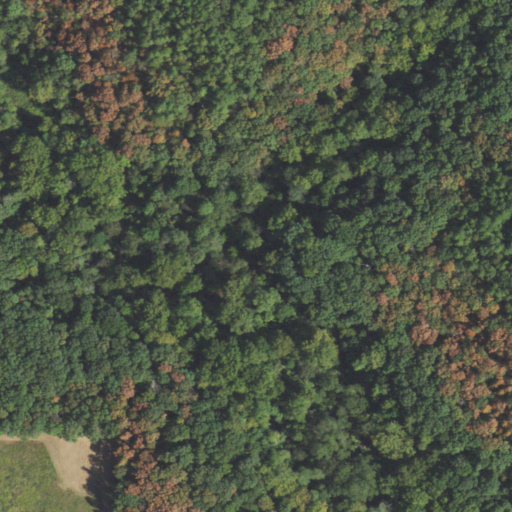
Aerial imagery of valley in Illinois named Buzzard Roost Hollow containing deciduous forest, open development, mixed forest, evergreen forest, and pasture